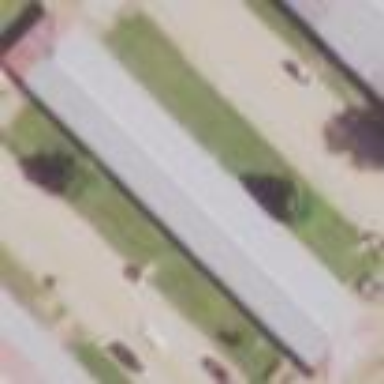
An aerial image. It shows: Stable building.